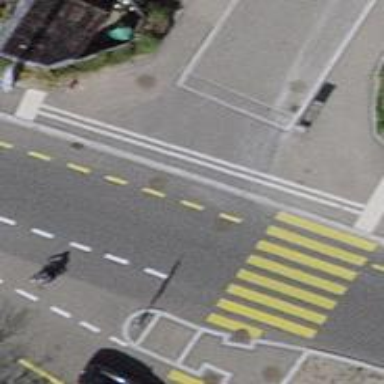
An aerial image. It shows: Unmarked crossing with traffic calming table on the road.